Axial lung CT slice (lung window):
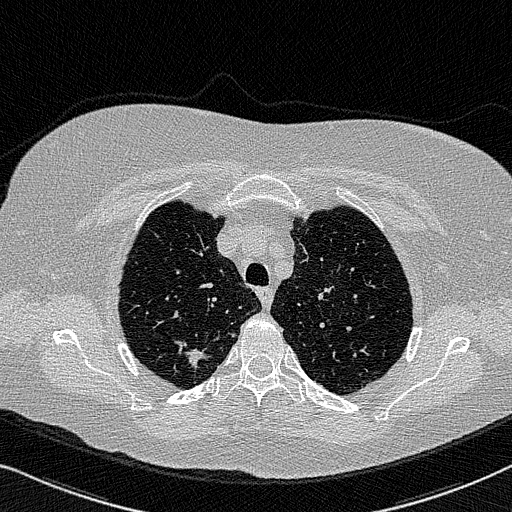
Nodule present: yes
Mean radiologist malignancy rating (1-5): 4.25